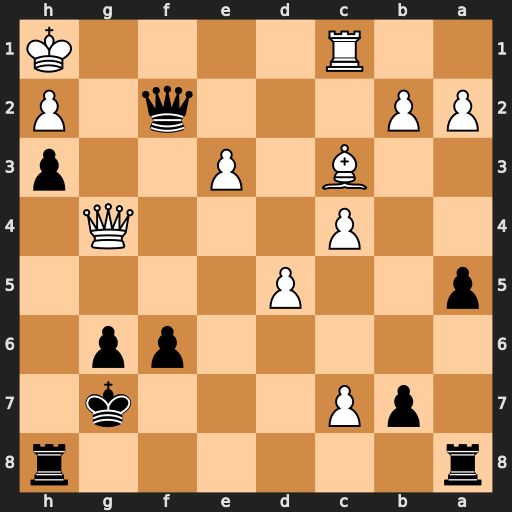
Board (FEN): r6r/1pP3k1/5pp1/p2P4/2P3Q1/2B1P2p/PP3q1P/2R4K
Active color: b
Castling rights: -
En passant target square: -
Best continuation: Rh4 Qg3 Qf5 Bxf6+ Qxf6